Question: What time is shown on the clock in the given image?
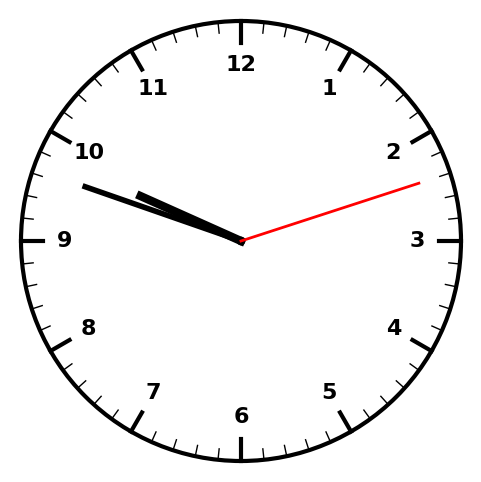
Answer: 09:48:12